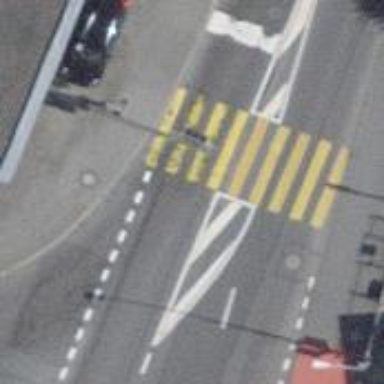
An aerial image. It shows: Crossing with zebra markings controlled by traffic signals.